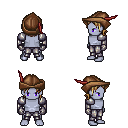
a pixel art fantasy rpg character, male body template, dark elf, purple skin, steel arm armor, metal pants, blonde long bangs hairstyle, leather cap, metal gloves, four views (front, back, left, right), 2x2 character sprite sheet, small pixel art, hard edges, no anti-aliasing